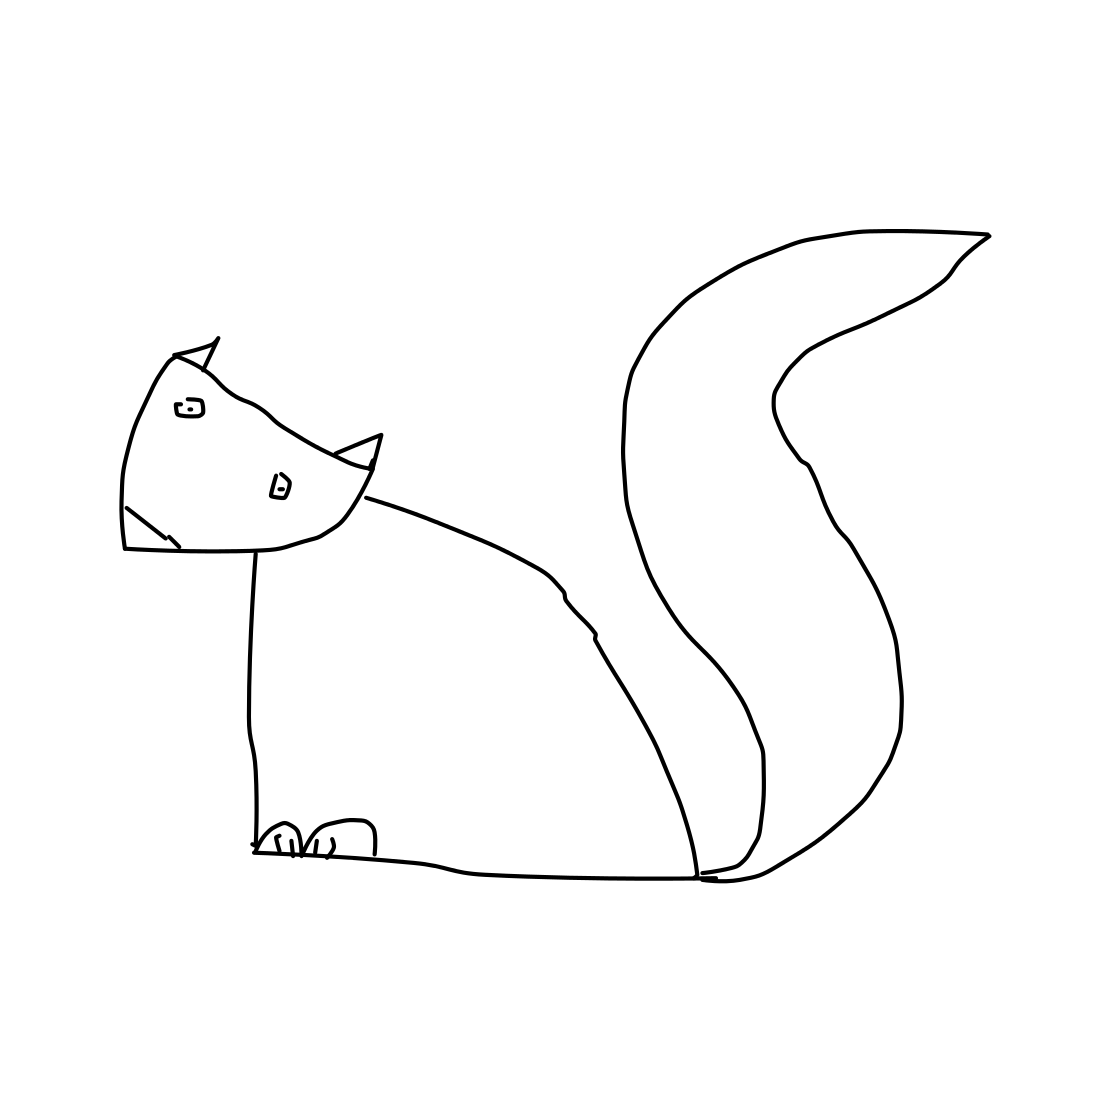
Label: squirrel